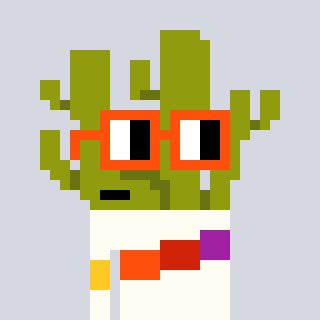
a pixel art character with square orange glasses, a cactus-shaped head and a grayscale-colored body on a cool background